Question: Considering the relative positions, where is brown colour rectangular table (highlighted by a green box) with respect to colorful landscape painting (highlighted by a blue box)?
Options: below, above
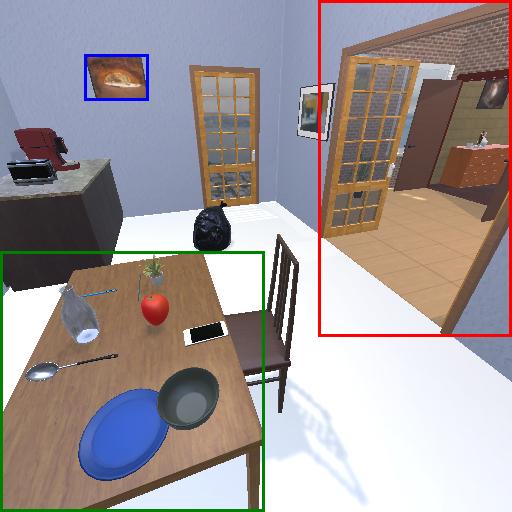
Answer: below